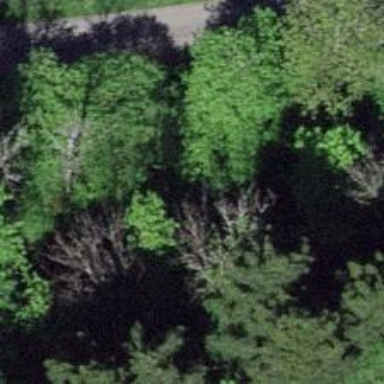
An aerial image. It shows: Track road.